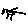
Label: bird